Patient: sex M, age 31
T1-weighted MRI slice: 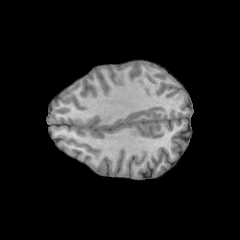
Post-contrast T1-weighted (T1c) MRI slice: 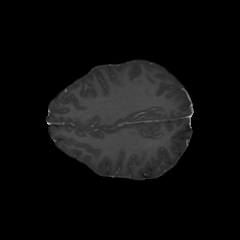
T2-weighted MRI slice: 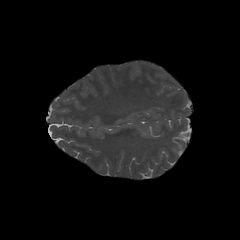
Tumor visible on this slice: no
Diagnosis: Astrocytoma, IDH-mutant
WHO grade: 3